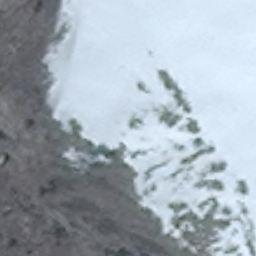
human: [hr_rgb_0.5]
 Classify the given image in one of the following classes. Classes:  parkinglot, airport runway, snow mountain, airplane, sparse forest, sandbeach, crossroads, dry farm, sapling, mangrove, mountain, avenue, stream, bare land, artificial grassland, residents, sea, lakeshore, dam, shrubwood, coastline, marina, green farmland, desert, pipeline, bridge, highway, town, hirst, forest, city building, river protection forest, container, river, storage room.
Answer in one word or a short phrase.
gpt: snow mountain